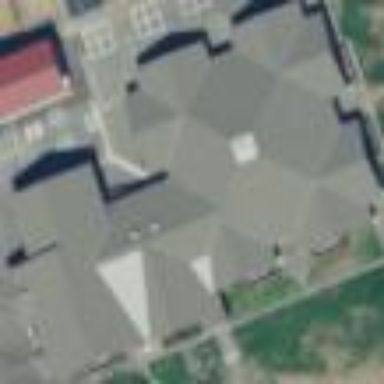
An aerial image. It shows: School building.